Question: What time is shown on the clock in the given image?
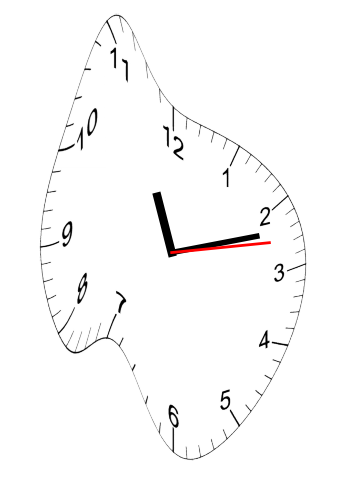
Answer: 11:12:13